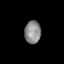
Tissue: skin
Cell type: Epithelial cells
Senescence score: 0.2611
Nuclear area (px): 361
Mean DAPI intensity: 137.546